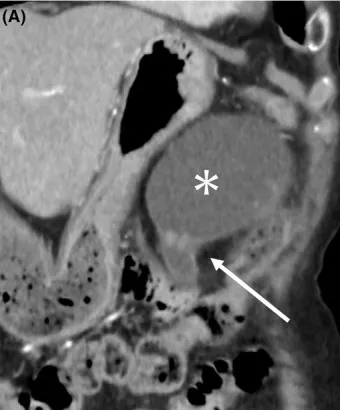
Correlation between CT and a gross pathological finding of stenosis of the pyeloureteral junction due to the presence of the tumor (arrows),. Contrast-enhanced CT image.
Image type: radiology (ct)